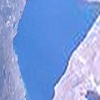
Label: water